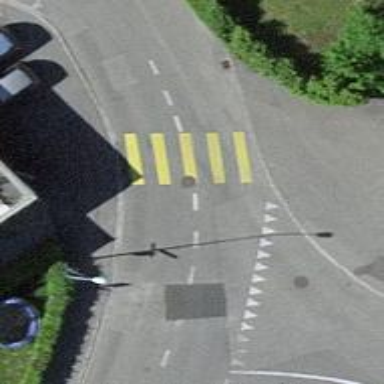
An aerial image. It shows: Marked crossing with zebra stripes on the road.